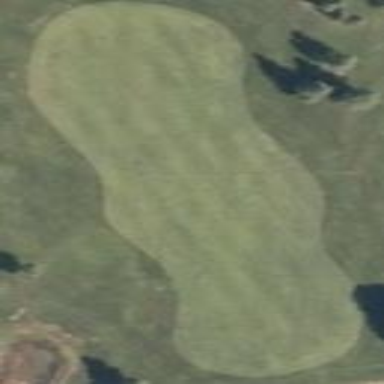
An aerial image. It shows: Golf fairway with grass surface.